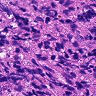
Metastatic tissue present: no